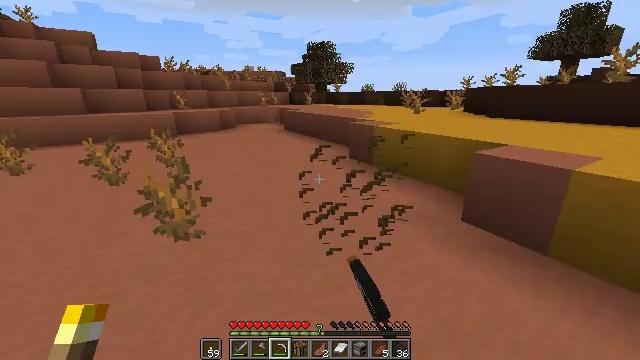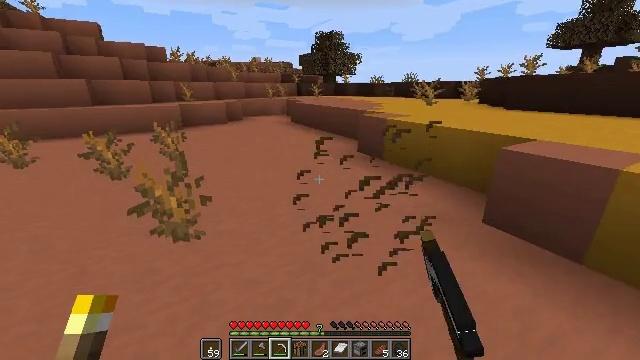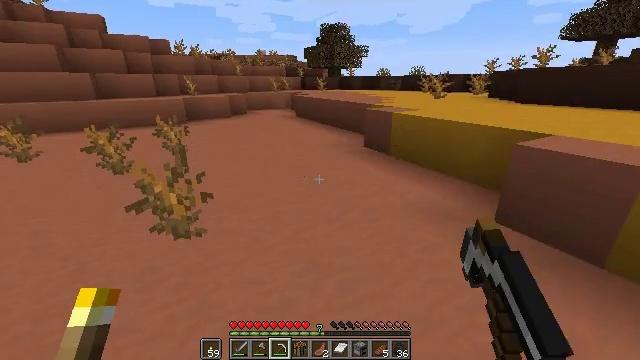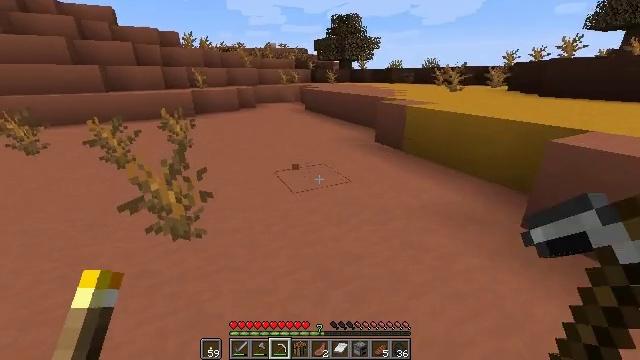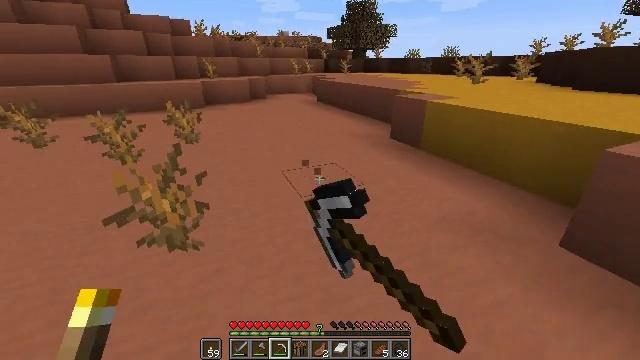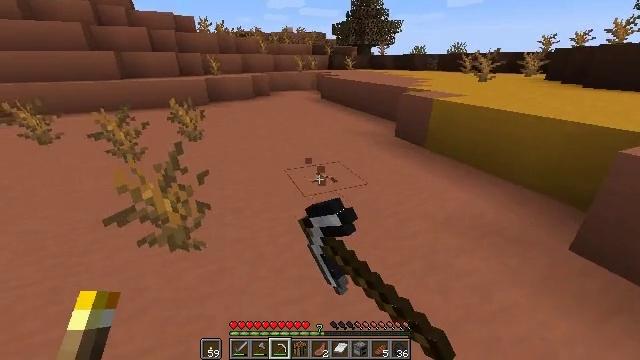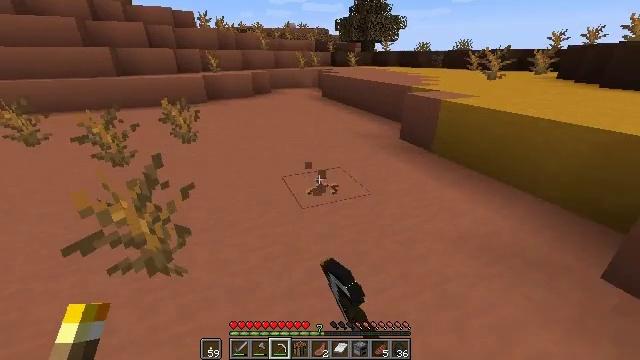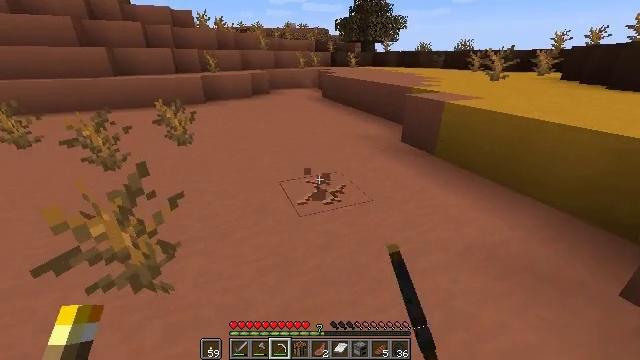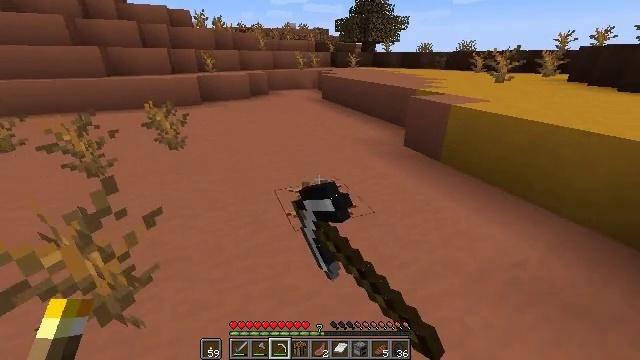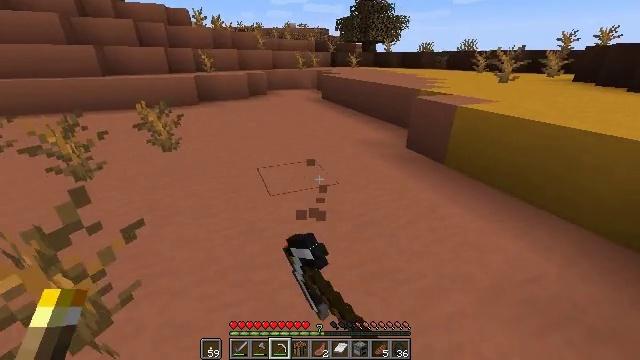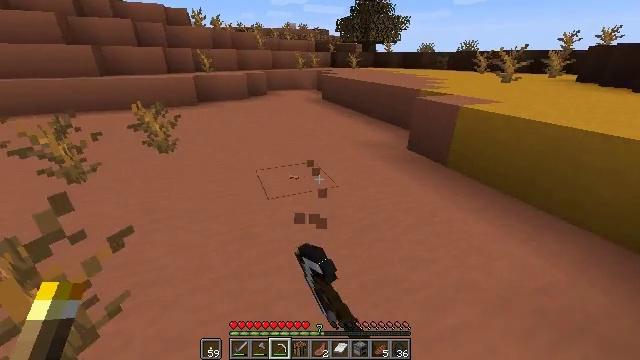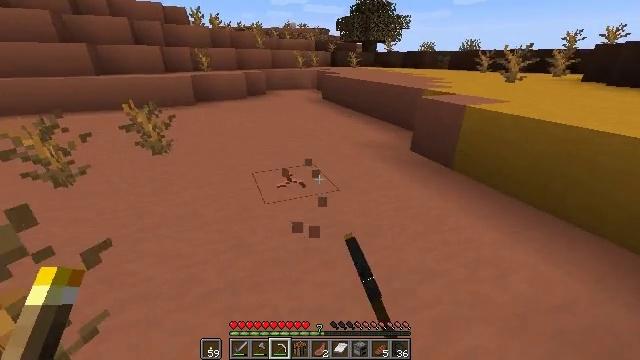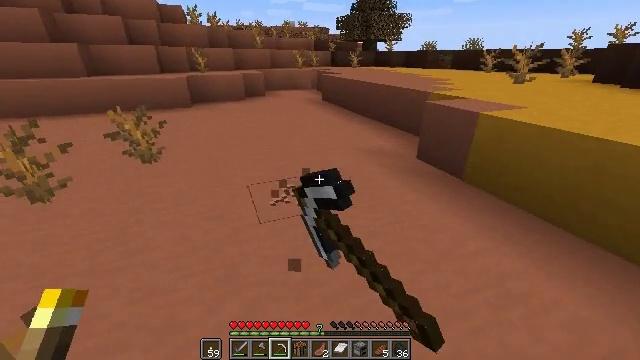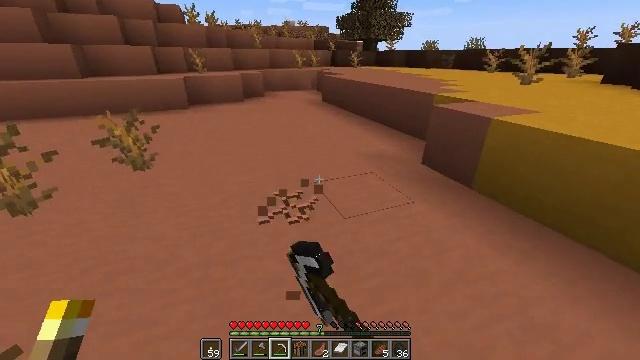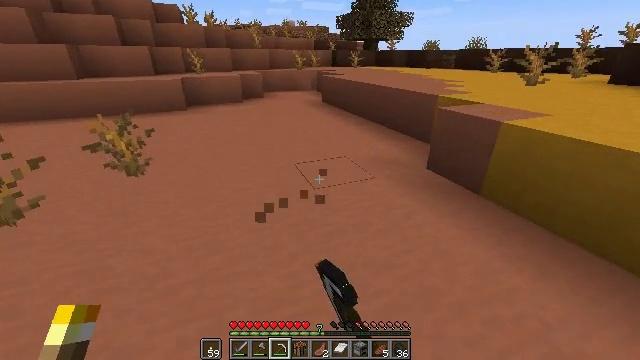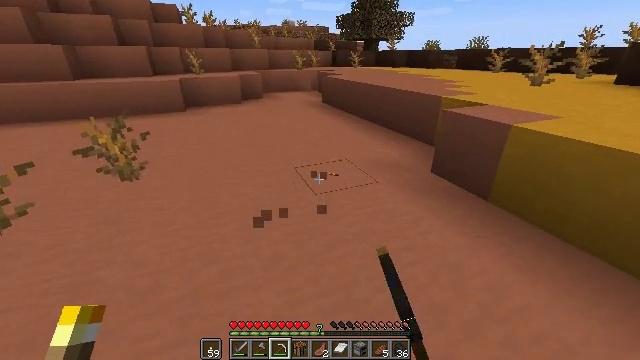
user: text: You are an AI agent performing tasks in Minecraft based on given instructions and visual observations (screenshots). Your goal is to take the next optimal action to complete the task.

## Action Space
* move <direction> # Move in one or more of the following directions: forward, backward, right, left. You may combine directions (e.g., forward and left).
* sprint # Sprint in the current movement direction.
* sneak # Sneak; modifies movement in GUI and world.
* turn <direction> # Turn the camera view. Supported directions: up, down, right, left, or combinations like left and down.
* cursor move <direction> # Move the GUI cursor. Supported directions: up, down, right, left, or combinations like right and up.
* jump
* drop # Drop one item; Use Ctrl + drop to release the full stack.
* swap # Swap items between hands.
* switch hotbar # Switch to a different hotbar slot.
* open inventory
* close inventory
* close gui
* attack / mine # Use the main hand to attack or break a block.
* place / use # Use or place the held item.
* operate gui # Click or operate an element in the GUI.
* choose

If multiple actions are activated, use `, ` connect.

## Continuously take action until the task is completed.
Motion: motion action
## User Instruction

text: Harvest terracotta for building.
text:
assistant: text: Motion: move forward, turn left and down, attack / mine
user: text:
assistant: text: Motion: move forward, turn left and down, attack / mine
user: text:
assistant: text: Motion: move forward, turn left and down, attack / mine
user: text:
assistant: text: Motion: move forward, turn left and down, attack / mine
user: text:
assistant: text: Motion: move forward, attack / mine
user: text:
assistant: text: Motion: move forward, attack / mine
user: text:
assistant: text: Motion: move forward, attack / mine
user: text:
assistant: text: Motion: move forward, attack / mine
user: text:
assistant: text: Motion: move forward, attack / mine
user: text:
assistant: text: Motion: move forward, attack / mine
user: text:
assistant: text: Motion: move forward, attack / mine
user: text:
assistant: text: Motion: move forward, attack / mine
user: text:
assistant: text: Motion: move forward, attack / mine
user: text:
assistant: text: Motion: move forward, attack / mine
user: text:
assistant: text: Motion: move forward, attack / mine
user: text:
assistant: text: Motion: move forward, attack / mine
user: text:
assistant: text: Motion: move forward, attack / mine
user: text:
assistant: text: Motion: move forward, attack / mine
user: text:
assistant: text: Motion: move forward, attack / mine
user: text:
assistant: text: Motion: move forward, attack / mine
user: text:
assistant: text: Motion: move forward, attack / mine
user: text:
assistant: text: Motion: move forward, attack / mine
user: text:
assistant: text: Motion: move forward, attack / mine
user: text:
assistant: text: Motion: move forward, attack / mine
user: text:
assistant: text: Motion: attack / mine
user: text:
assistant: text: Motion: attack / mine
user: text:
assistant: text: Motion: turn down, attack / mine
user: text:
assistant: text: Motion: turn down, attack / mine
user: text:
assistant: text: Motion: turn down, attack / mine
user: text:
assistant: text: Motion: attack / mine